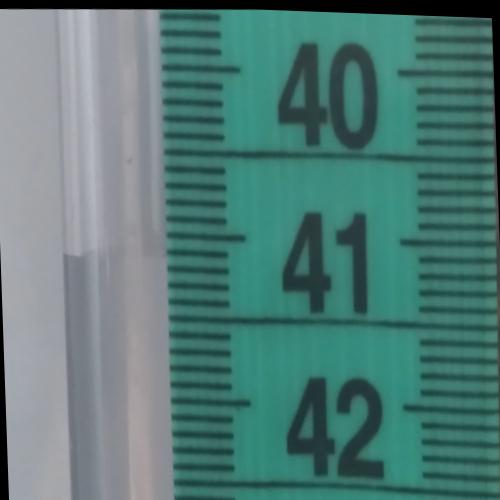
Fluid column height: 41.1 cm